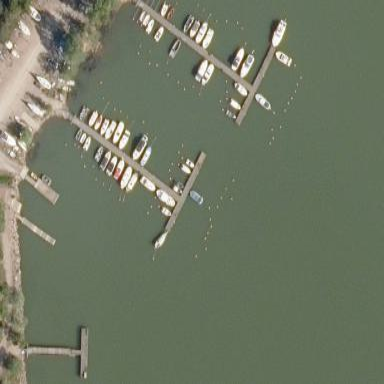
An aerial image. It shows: Man-made pier.